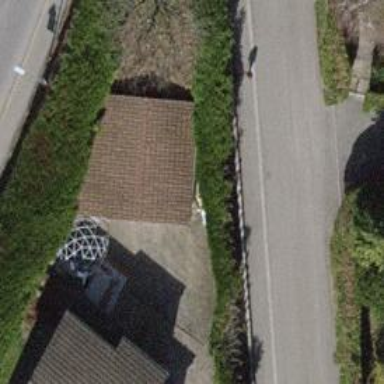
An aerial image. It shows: Garage.